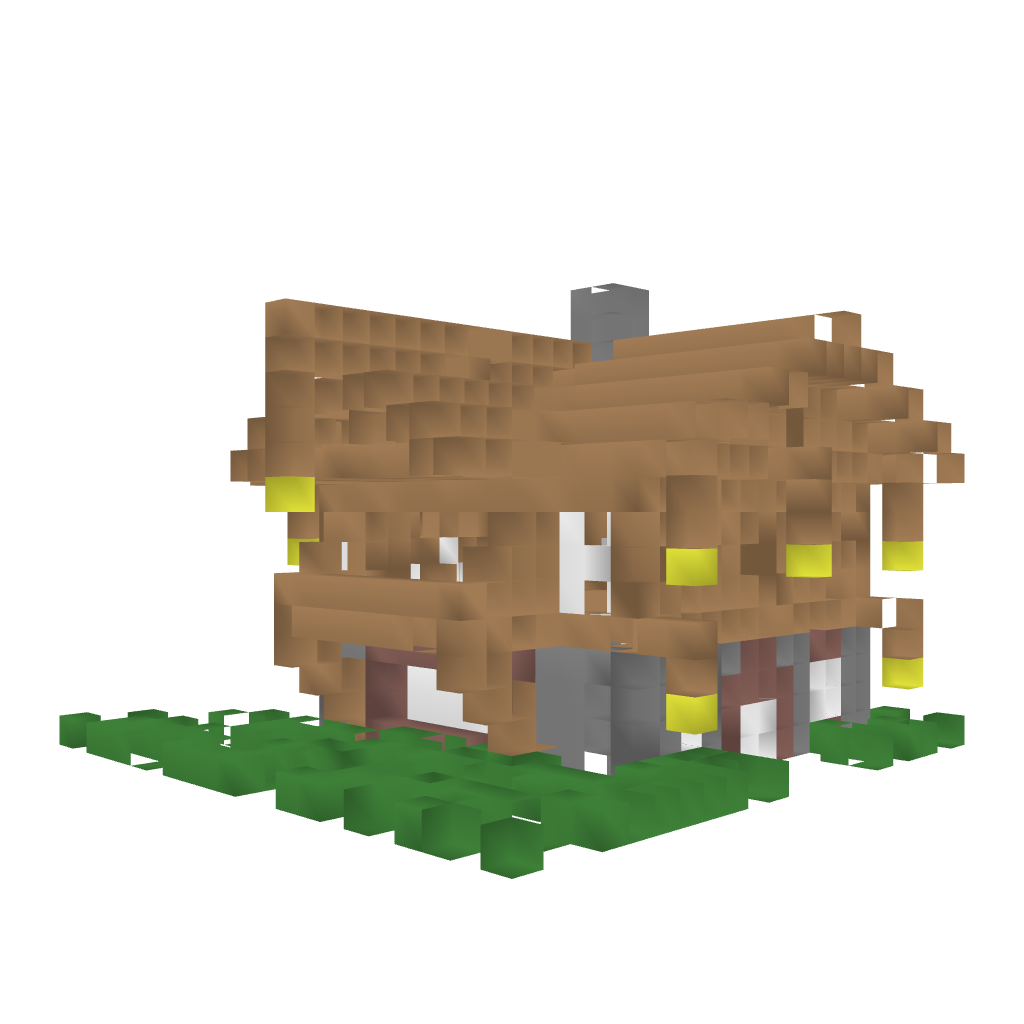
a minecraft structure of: Medieval House bad low quality